Question: I want to place a symbol o a Map. E.g.

So far I have used OpenLayers with 'OpenLayers.Layer.Markers'. The code looks like this:
'''
map = new OpenLayers.Map('map');
layer = new OpenLayers.Layer.OSM( "Simple OSM Map");
map.addLayer(layer);
map.setCenter(
new OpenLayers.LonLat({{ location.lon }}, {{ location.lat }}).transform(
new OpenLayers.Projection("EPSG:4326"),
map.getProjectionObject()
), 15);
var lonLat = new OpenLayers.LonLat({{ location.lon }}, {{ location.lat }})
.transform(
new OpenLayers.Projection("EPSG:4326"), // transform from WGS 1984
map.getProjectionObject() // to Spherical Mercator Projection
);
var markers = new OpenLayers.Layer.Markers( "Markers" );
map.addLayer(markers);
markers.addMarker(new OpenLayers.Marker(lonLat));
'''
This works as excepted and shows the map above. But I can't get it to work with Vectors replacing the last 3 lines with:
'''
vectors = new OpenLayers.Layer.Vector("Vector Layer");
vectors.addFeatures([new OpenLayers.Feature.Vector(new OpenLayers.Geometry.Point(lonLat))]);
map.addLayer(vectors);
'''
Is there any special magic needed to use 'OpenLayers.Feature.Vector'?
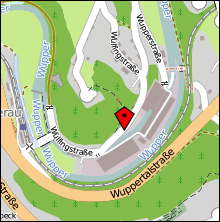
Answer: <URL> receives two coordinates in its constructor and not an 'OpenLayers.LonLat'.
'''
vectors = new OpenLayers.Layer.Vector("Vector Layer");
point = new OpenLayers.Geometry.Point(lonLat.lon, lonLat.lat);
vectors.addFeatures([new OpenLayers.Feature.Vector(point)]);
map.addLayer(vectors);
'''